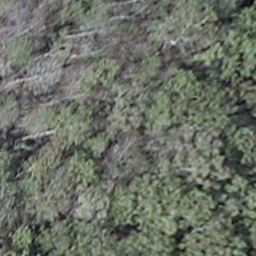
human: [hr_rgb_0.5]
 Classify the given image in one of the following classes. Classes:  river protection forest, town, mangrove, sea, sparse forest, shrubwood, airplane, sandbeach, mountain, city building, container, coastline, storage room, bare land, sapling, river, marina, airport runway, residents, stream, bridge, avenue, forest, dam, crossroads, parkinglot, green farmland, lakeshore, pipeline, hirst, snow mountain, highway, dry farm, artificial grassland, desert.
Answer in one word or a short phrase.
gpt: shrubwood